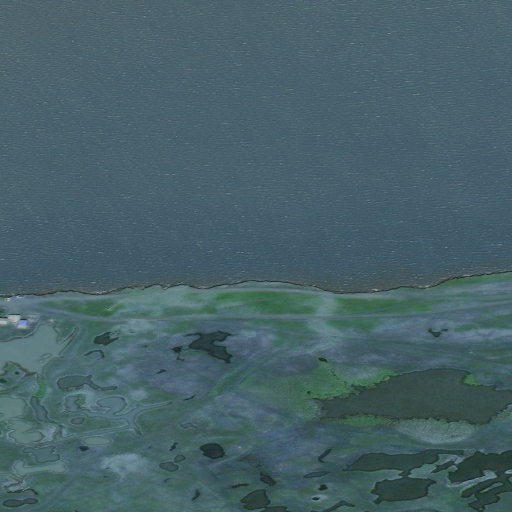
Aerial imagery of cape in Alaska named Sheldon Point containing only unknown